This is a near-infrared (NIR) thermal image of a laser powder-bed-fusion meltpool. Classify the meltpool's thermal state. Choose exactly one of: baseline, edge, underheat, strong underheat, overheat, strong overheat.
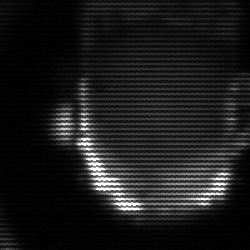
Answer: baseline